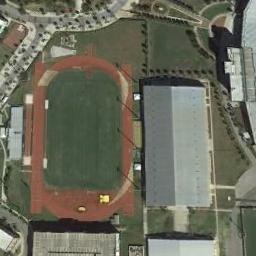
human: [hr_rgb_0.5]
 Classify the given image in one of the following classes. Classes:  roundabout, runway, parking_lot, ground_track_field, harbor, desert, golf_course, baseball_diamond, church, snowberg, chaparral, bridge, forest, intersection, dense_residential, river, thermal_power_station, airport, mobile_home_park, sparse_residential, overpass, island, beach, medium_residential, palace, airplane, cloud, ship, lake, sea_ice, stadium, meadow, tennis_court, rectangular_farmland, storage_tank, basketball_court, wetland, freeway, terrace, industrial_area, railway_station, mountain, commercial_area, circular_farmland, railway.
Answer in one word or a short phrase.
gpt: ground_track_field